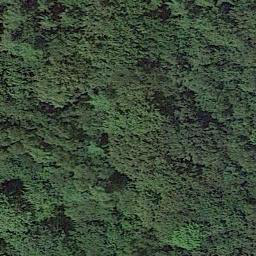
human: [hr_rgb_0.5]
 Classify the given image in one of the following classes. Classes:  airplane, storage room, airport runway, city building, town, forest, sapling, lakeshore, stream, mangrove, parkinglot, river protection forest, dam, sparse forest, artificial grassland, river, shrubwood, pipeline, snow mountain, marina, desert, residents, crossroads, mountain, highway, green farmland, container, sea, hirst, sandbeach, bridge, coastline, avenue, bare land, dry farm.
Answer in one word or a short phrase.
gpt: forest